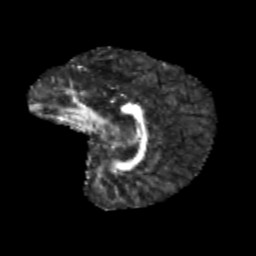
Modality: FA
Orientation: sagittal
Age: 11
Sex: female
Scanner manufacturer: siemens
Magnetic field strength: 3 T
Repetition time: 3.8 s
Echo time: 0.07 s